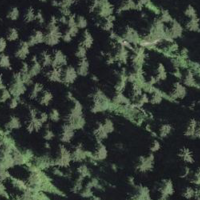
EUNIS habitat code: 43
Species observed at this site:
Bombus pratorum
Grypocoris sexguttatus